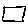
Label: square